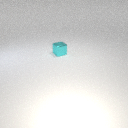
small cyan metal cube